Question: Im total Java newbie, today I started learning it (with <URL>. I already know how to make simple windows/forms/gui, how to draw lines etc.
My goal is to create in Java gauge like this:

This is gauge which I created in .NET C# WPF, and now I want to rewrite this to Java.
:
How to create triangle or other shape with some transparency and rotate it?
I tried to draw something by using Graphics object like this:
'''
public void paint(Graphics g){
g.drawLine(0, 0, 100, 100);
}
'''
But I think this is wrong direction, because when I put something on graphics - it just stays there, I can't move or rotate it.
I have to clear whole graphics and draw it again to make kind of "animation", or there is easier way?
---
Edit:
I already know how to antialias (<URL>.
---
Edit2:
My code actually looks like this:
'''
import java.awt.BasicStroke;
import java.awt.Color;
import java.awt.Dimension;
import java.awt.Graphics;
import java.awt.Graphics2D;
import java.awt.Point;
import java.awt.RenderingHints;
import javax.swing.JFrame;
import javax.swing.JPanel;
public class MainWindow extends JPanel {
private Point p1 = new Point(100, 100);
private Point p2 = new Point(740, 450);
public MainWindow() {
this.setPreferredSize(new Dimension(800, 600));
}
@Override
protected void paintComponent(Graphics g) {
super.paintComponent(g);
drawLines(g);
}
private void drawLines(Graphics g)
{
Graphics2D g2d = (Graphics2D) g;
g2d.setColor(Color.DARK_GRAY);
g2d.setRenderingHint(RenderingHints.KEY_ANTIALIASING, RenderingHints.VALUE_ANTIALIAS_ON);
g2d.setStroke(new BasicStroke(4, BasicStroke.CAP_ROUND, BasicStroke.JOIN_ROUND));
g.drawLine(p1.x, p1.y, p2.x, p2.y);
}
private void display() {
JFrame f = new JFrame("Main Window");
f.setDefaultCloseOperation(JFrame.EXIT_ON_CLOSE);
f.add(this);
f.pack();
f.setLocationRelativeTo(null);
f.setVisible(true);
}
public static void main(String[] args) {
new MainWindow().display();
}
}
'''
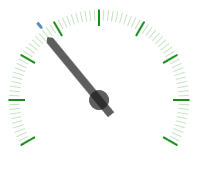
Answer: You state:
> I tried to draw something by using Graphics object like this:'''
public void paint(Graphics g){
g.drawLine(0, 0, 100, 100);
}
'''
But I think this is wrong direction, because when I put something on graphics - it just stays there, I can't move or rotate it.I have to clear whole graphics and draw it again to make kind of "animation", or there is easier way?
Suggestions:
- - 'paint(...)''paintComponent(Graphics g)'- - 'Graphics#drawImage(...)'-
For example:
'''
import java.awt.BasicStroke;
import java.awt.Color;
import java.awt.Dimension;
import java.awt.Graphics;
import java.awt.Graphics2D;
import java.awt.RenderingHints;
import java.awt.Stroke;
import java.awt.event.ActionEvent;
import java.awt.event.ActionListener;
import java.awt.geom.Point2D;
import java.awt.image.BufferedImage;
import javax.swing.*;
public class DailAnimation extends JPanel {
private static final int PREF_W = 400;
private static final int PREF_H = 350;
private static final Point2D CENTER = new Point2D.Double(PREF_W / 2.0,
PREF_W / 2.0);
private static final double RADIUS = PREF_W / 2.0;
private static final Color LARGE_TICK_COLOR = Color.green;
private static final Color CENTER_HUB_COLOR = Color.LIGHT_GRAY;
private static final Stroke LARGE_TICK_STROKE = new BasicStroke(3f);
private static final int LRG_TICK_COUNT = 9;
private static final double TOTAL_LRG_TICKS = 12;
private static final double LRG_TICK_OUTER_RAD = 0.9;
private static final double LRG_TICK_INNER_RAD = 0.8;
private static final int START_TICK = 10;
private static final double CENTER_HUB_RADIUS = 10;
public static final int MAX_SPEED = 100;
private static final double INIT_SPEED = 0;
private static final double DIAL_INNER_RAD = 0.02;
private static final double DIAL_OUTER_RAD = 0.75;
private static final Color DIAL_COLOR = Color.DARK_GRAY;
private BufferedImage backgroundImg;
private double speed;
private double theta;
private double cosTheta;
private double sinTheta;
public DailAnimation() {
setBackground(Color.white);
backgroundImg = createBackgroundImg();
setSpeed(INIT_SPEED);
}
public void setSpeed(double speed) {
if (speed < 0) {
speed = 0;
} else if (speed > MAX_SPEED) {
speed = MAX_SPEED;
}
this.speed = speed;
this.theta = ((speed / MAX_SPEED) * LRG_TICK_COUNT * 2.0 + START_TICK)
* Math.PI / TOTAL_LRG_TICKS;
cosTheta = Math.cos(theta);
sinTheta = Math.sin(theta);
repaint();
}
private BufferedImage createBackgroundImg() {
BufferedImage img = new BufferedImage(PREF_W, PREF_H,
BufferedImage.TYPE_INT_ARGB);
Graphics2D g2 = img.createGraphics();
g2.setRenderingHint(RenderingHints.KEY_ANTIALIASING,
RenderingHints.VALUE_ANTIALIAS_ON);
g2.setColor(LARGE_TICK_COLOR);
g2.setStroke(LARGE_TICK_STROKE);
for (int i = 0; i < LRG_TICK_COUNT; i++) {
double theta = (i * 2.0 + START_TICK) * Math.PI / TOTAL_LRG_TICKS;
double cosTheta = Math.cos(theta);
double sinTheta = Math.sin(theta);
int x1 = (int) (LRG_TICK_INNER_RAD * RADIUS * cosTheta + CENTER.getX());
int y1 = (int) (LRG_TICK_INNER_RAD * RADIUS * sinTheta + CENTER.getY());
int x2 = (int) (LRG_TICK_OUTER_RAD * RADIUS * cosTheta + CENTER.getX());
int y2 = (int) (LRG_TICK_OUTER_RAD * RADIUS * sinTheta + CENTER.getY());
g2.drawLine(x1, y1, x2, y2);
}
g2.setColor(CENTER_HUB_COLOR);
int x = (int) (CENTER.getX() - CENTER_HUB_RADIUS);
int y = (int) (CENTER.getY() - CENTER_HUB_RADIUS);
int width = (int) (2 * CENTER_HUB_RADIUS);
int height = width;
g2.fillOval(x, y, width, height);
// g2.draw(ellipse);
g2.dispose();
return img;
}
@Override
protected void paintComponent(Graphics g) {
super.paintComponent(g);
if (backgroundImg != null) {
g.drawImage(backgroundImg, 0, 0, this);
}
Graphics2D g2 = (Graphics2D) g;
g2.setRenderingHint(RenderingHints.KEY_ANTIALIASING,
RenderingHints.VALUE_ANTIALIAS_ON);
g.setColor(DIAL_COLOR);
int x1 = (int) (DIAL_INNER_RAD * RADIUS * cosTheta + CENTER.getX());
int y1 = (int) (DIAL_INNER_RAD * RADIUS * sinTheta + CENTER.getY());
int x2 = (int) (DIAL_OUTER_RAD * RADIUS * cosTheta + CENTER.getX());
int y2 = (int) (DIAL_OUTER_RAD * RADIUS * sinTheta + CENTER.getY());
g.drawLine(x1, y1, x2, y2);
}
@Override
public Dimension getPreferredSize() {
return new Dimension(PREF_W, PREF_H);
}
private static void createAndShowGui() {
final DailAnimation mainPanel = new DailAnimation();
JFrame frame = new JFrame("DailAnimation");
frame.setDefaultCloseOperation(JFrame.EXIT_ON_CLOSE);
frame.getContentPane().add(mainPanel);
frame.pack();
frame.setLocationByPlatform(true);
frame.setVisible(true);
int delay = 100;
new Timer(delay, new ActionListener() {
int speed = 0;
@Override
public void actionPerformed(ActionEvent evt) {
speed ++;
if (speed > DailAnimation.MAX_SPEED) {
((Timer)evt.getSource()).stop();
}
mainPanel.setSpeed(speed);
}
}).start();
}
public static void main(String[] args) {
SwingUtilities.invokeLater(new Runnable() {
public void run() {
createAndShowGui();
}
});
}
}
'''